Interaction volume radius: 5 \u00c5
Interaction volume height: 10 \u00c5
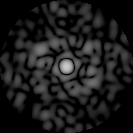
Disorder parameter: 0.819